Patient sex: F
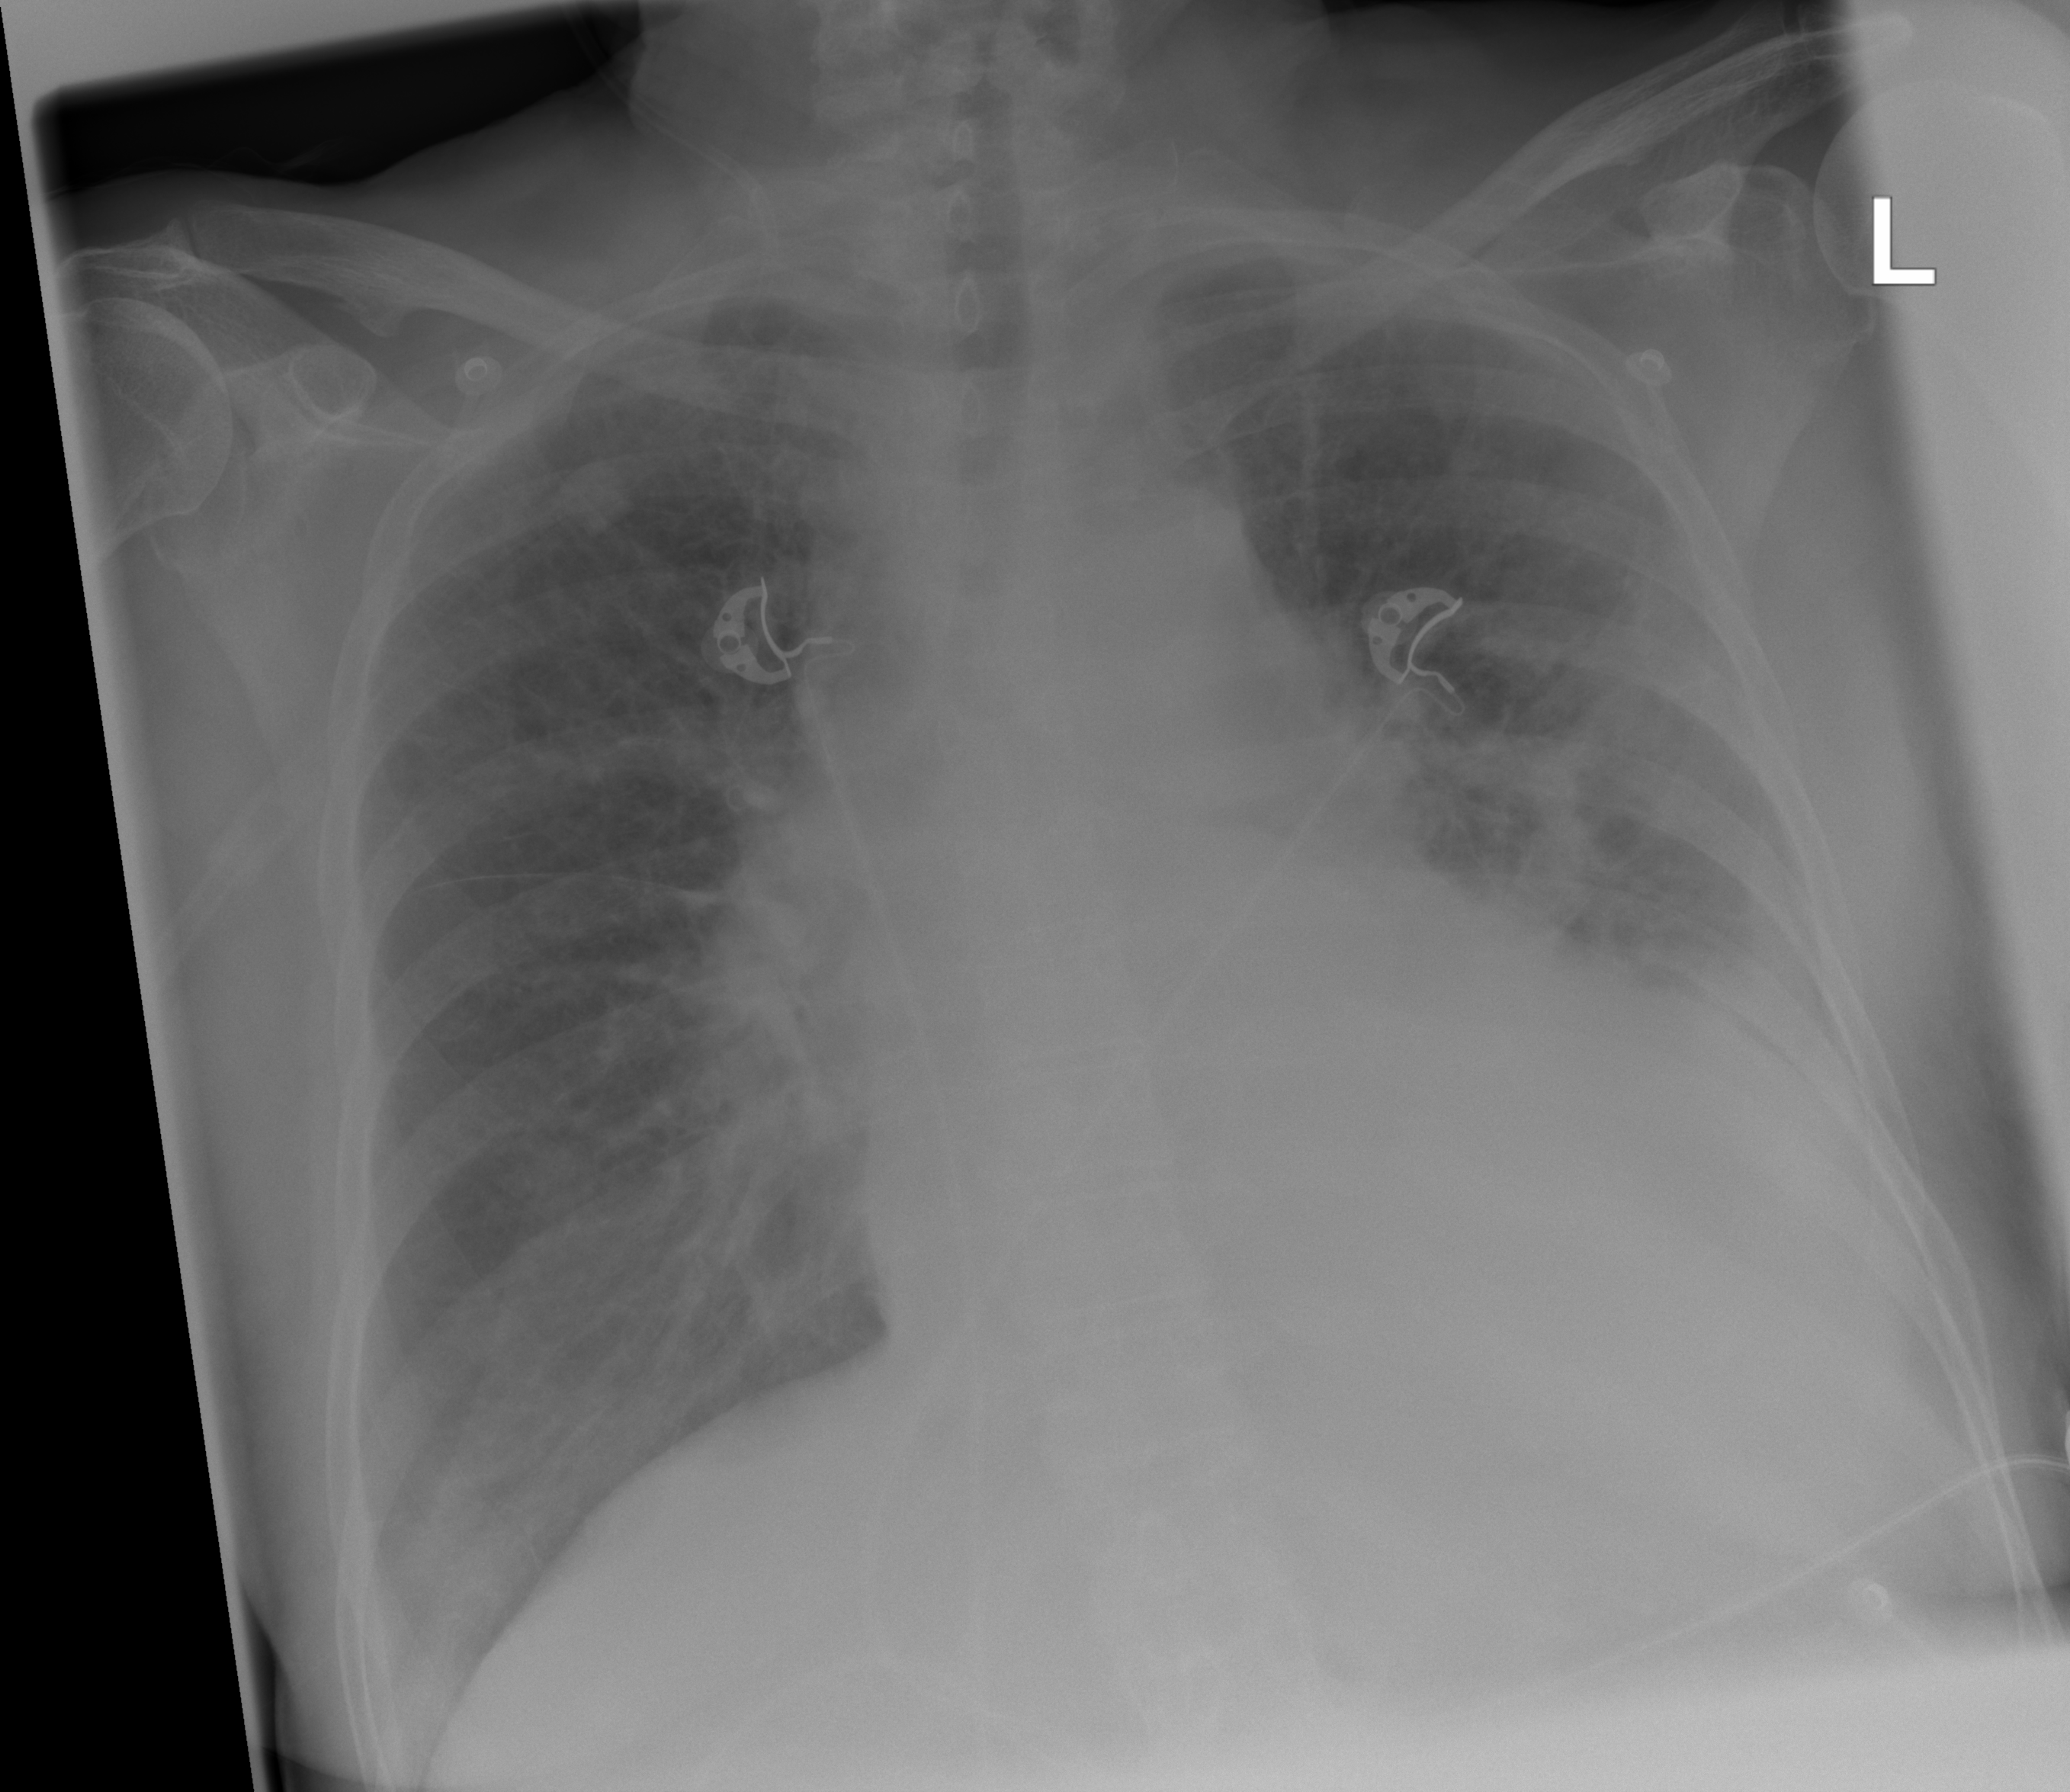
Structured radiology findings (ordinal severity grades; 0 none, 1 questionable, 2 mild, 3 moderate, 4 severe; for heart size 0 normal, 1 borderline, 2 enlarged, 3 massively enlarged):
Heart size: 2
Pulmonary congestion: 3
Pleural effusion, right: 0
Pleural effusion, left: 2
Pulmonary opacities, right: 1
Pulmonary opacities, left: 2
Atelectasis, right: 2
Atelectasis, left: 3